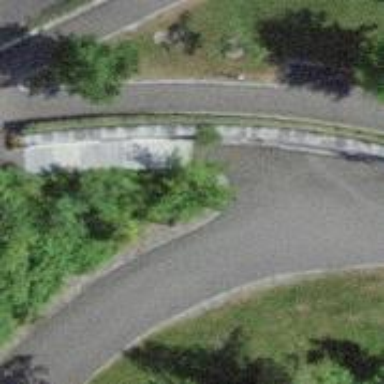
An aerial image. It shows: Road with steps.